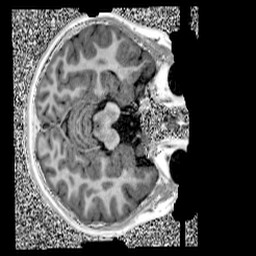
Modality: UNIT1
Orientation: axial
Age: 11
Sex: female
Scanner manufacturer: siemens
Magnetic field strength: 3 T
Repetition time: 4 s
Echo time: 0.00299 s